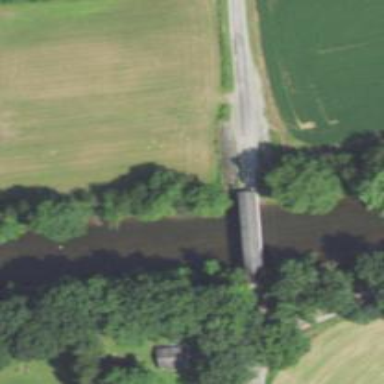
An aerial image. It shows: Covered bridge on unclassified road.